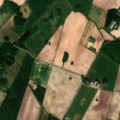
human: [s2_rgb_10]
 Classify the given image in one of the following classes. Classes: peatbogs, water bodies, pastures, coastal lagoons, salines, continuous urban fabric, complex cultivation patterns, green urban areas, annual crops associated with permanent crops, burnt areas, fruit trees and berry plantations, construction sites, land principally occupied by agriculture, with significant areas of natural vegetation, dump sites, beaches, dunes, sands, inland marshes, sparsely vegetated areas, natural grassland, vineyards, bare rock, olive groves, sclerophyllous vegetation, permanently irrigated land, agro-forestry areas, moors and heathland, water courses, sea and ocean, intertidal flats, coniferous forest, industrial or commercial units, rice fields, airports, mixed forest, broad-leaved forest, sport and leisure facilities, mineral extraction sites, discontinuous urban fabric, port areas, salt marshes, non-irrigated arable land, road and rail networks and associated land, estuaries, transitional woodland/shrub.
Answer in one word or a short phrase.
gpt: non-irrigated arable land, land principally occupied by agriculture, with significant areas of natural vegetation, coniferous forest, mixed forest